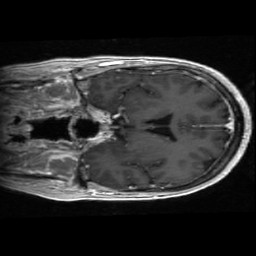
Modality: T1w
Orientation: coronal
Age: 60
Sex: female
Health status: ill